Here is the time-frequency representation (spectrogram) of a rolling-element bearing's vibration measurement. What is the most likely bearing condition (normal, inner_race, outer_race, ball)?
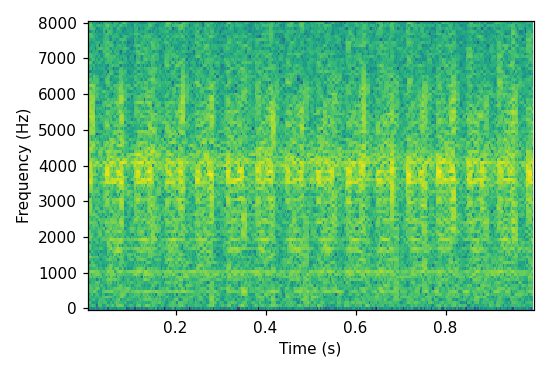
Answer: ball